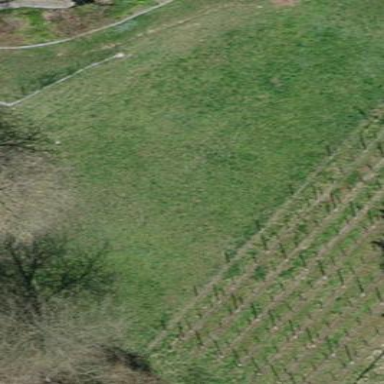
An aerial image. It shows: Open area covered with grass.